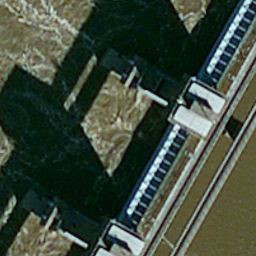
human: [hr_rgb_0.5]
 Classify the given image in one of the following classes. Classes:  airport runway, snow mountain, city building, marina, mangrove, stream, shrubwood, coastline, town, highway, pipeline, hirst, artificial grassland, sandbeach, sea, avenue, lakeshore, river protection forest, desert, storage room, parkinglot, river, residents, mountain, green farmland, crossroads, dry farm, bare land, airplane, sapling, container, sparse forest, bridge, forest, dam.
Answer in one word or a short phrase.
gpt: dam